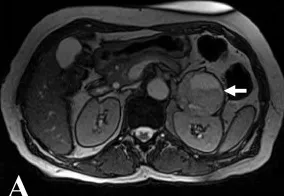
Pre-surgical MR and macroscopic anatomy images. Pheochromocytoma after surgical resection.
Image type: radiology (mri)